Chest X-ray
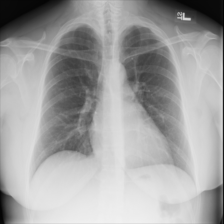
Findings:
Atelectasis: negative
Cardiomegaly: negative
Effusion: negative
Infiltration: negative
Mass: negative
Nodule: negative
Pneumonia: negative
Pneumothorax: negative
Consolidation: negative
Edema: negative
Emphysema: negative
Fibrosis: negative
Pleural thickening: positive
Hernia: negative